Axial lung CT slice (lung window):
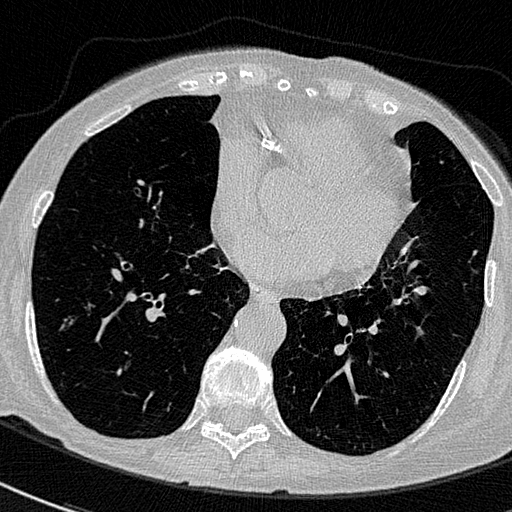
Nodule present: no